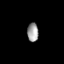
Tissue: prostate
Cell type: T cells
Senescence score: 0.6934
Nuclear area (px): 204
Mean DAPI intensity: 158.034